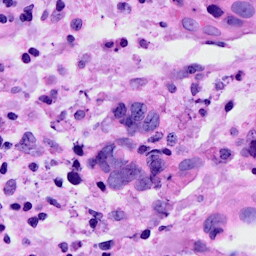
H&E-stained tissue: Breast